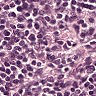
Metastatic tissue present: no